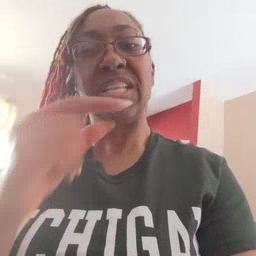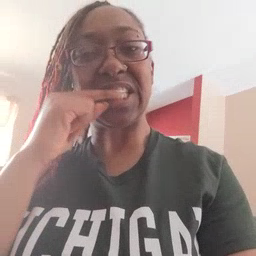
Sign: toothbrush